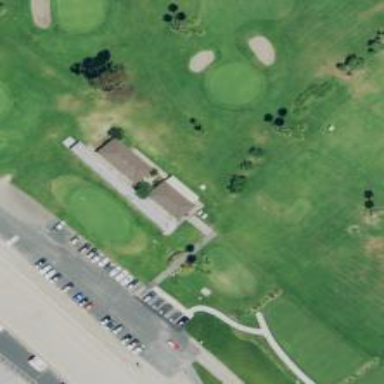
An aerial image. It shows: Path for both roads and golfers.